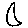
Label: moon